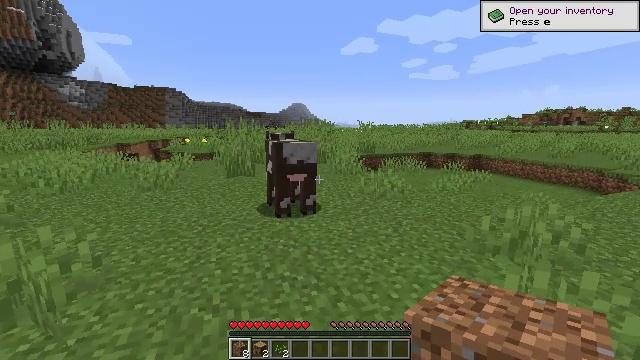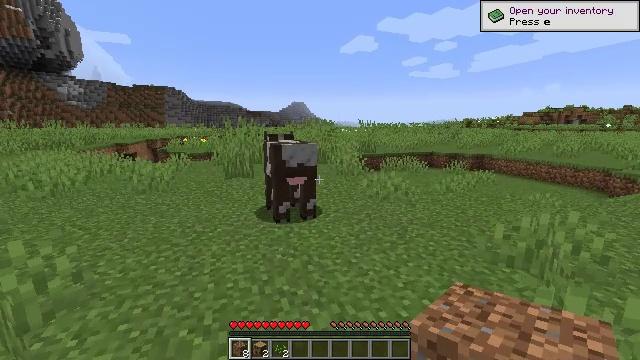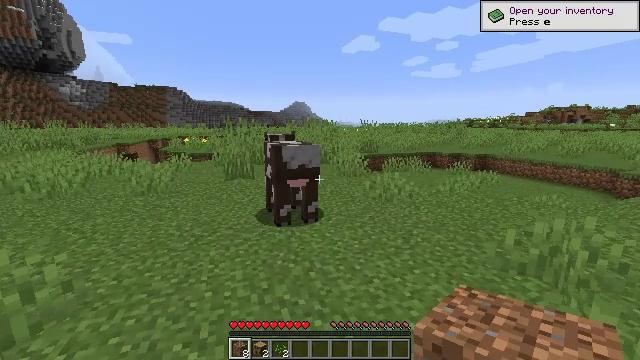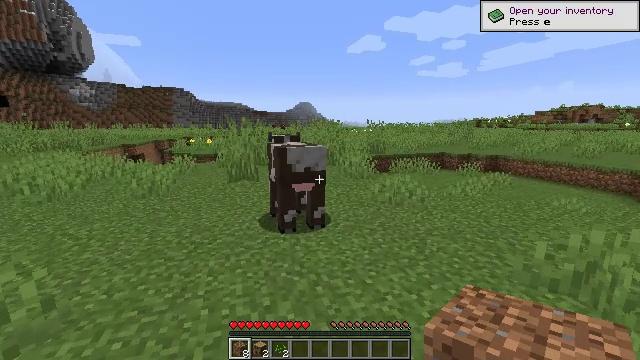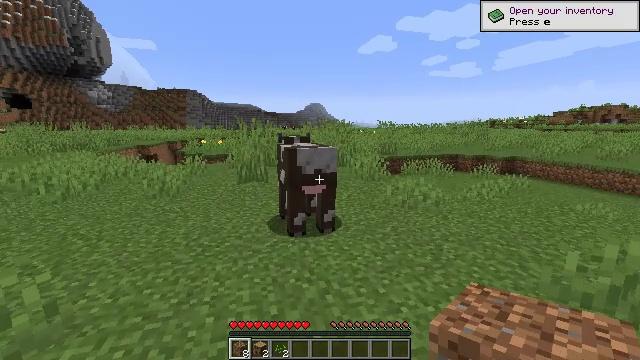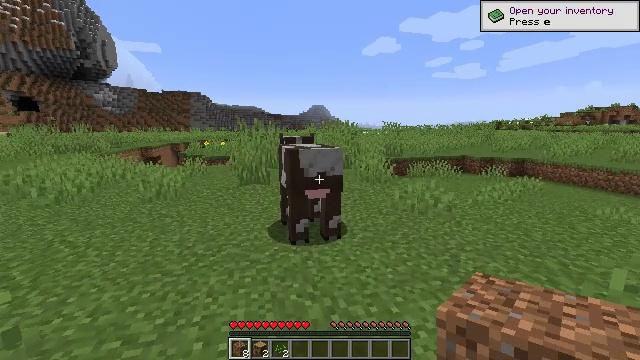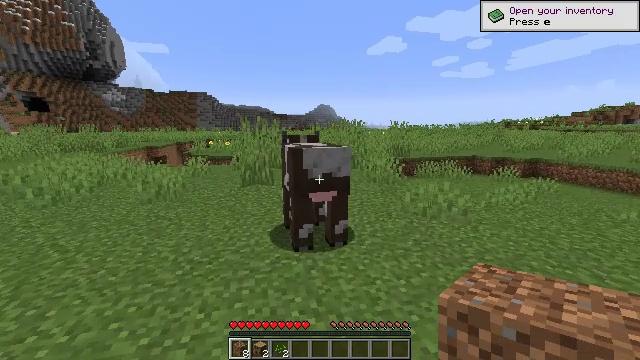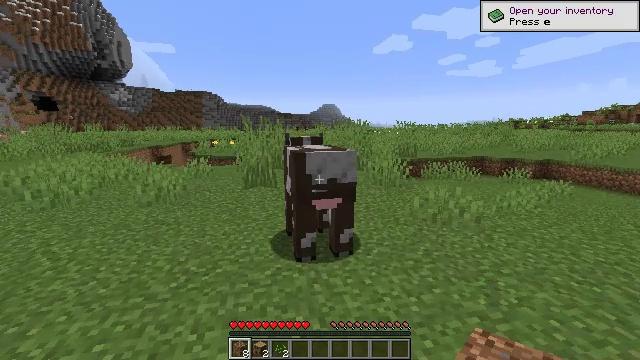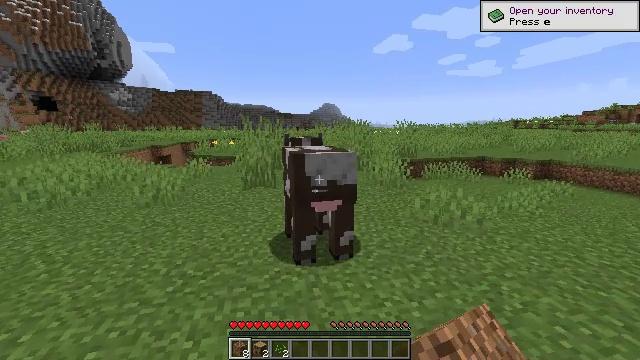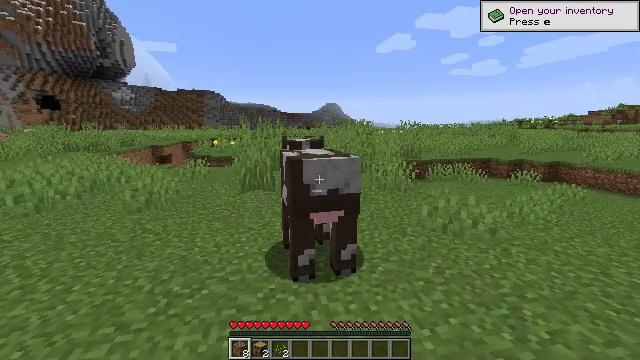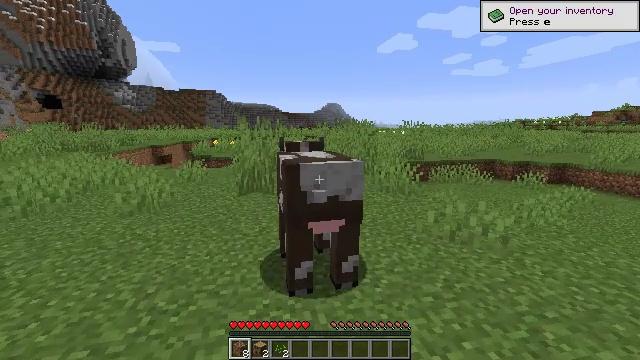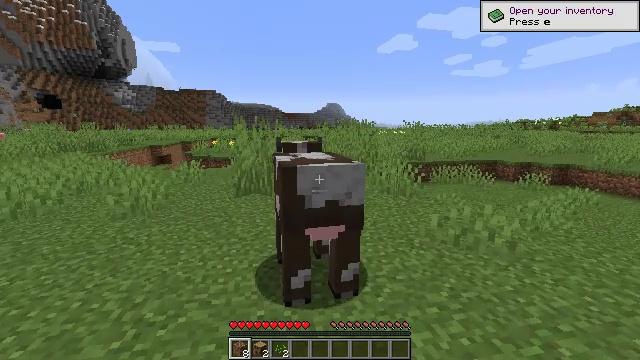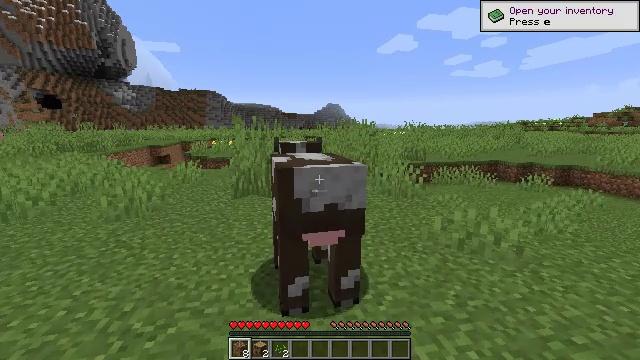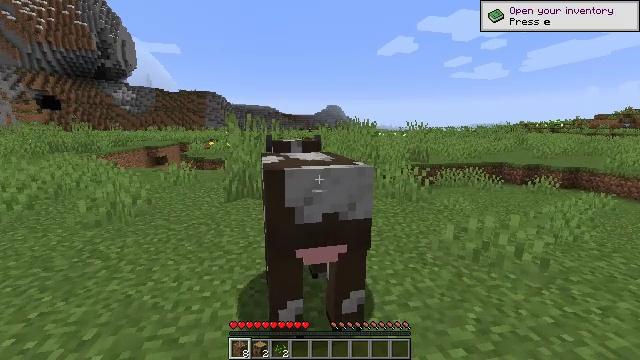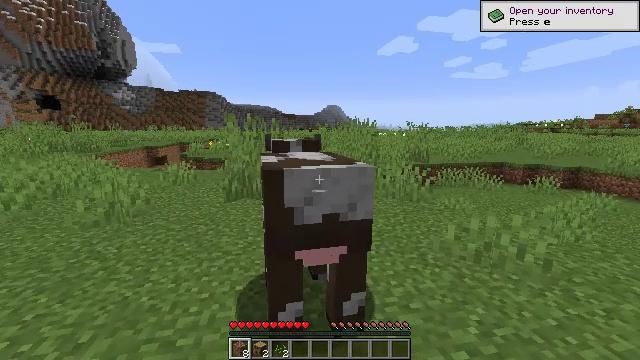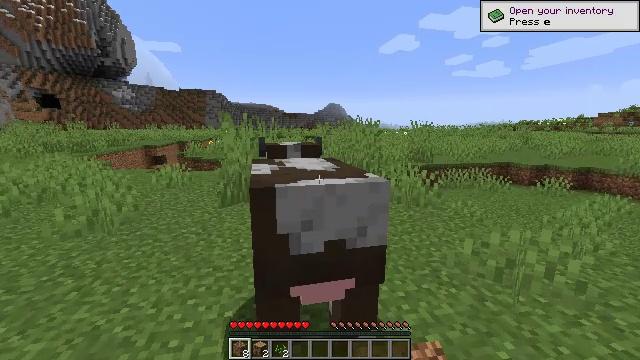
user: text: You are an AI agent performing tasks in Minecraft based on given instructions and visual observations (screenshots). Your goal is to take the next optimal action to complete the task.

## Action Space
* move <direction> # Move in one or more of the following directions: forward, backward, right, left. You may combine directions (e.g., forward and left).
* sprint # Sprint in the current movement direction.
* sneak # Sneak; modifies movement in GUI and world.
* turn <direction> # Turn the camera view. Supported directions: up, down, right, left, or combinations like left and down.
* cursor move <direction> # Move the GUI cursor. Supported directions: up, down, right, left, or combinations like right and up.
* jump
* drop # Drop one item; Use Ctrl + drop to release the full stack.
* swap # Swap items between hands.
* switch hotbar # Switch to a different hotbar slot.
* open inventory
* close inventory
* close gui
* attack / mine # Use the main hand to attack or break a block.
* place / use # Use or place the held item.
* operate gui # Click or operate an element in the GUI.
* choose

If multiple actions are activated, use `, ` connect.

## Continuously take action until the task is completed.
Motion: motion action
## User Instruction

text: Kill mobs.
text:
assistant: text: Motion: move forward
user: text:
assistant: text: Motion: move forward
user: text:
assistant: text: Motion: move forward, turn left
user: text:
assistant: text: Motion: move forward, turn left
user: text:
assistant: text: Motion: move forward
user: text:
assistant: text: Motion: move forward, turn left
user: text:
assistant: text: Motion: move forward, turn left, attack / mine
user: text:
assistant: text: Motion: move forward, attack / mine
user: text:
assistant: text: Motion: move forward, attack / mine
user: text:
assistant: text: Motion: move forward
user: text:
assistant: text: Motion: move forward, attack / mine
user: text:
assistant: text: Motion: move forward, attack / mine
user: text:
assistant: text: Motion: move forward, attack / mine
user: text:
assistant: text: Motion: move forward, attack / mine
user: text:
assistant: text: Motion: move forward, attack / mine
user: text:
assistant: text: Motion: move forward, turn left, attack / mine
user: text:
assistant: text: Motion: move forward, turn left
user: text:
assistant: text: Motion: attack / mine
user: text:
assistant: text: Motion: attack / mine
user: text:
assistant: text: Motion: attack / mine
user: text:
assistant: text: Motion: no_op
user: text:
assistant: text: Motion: no_op
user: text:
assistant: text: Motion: attack / mine
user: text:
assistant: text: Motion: attack / mine
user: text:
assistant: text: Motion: no_op
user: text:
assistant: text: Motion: no_op
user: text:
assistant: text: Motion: move forward, attack / mine
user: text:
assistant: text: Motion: attack / mine